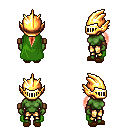
a pixel art fantasy rpg character, female body template, orc, green skin, green cape, gold greaves, red ponytail hairstyle, gold helm, leather bracers, brown slippers, four views (front, back, left, right), 2x2 character sprite sheet, small pixel art, hard edges, no anti-aliasing